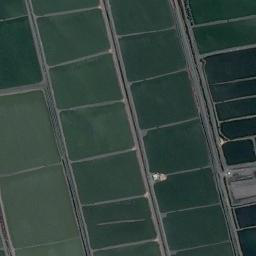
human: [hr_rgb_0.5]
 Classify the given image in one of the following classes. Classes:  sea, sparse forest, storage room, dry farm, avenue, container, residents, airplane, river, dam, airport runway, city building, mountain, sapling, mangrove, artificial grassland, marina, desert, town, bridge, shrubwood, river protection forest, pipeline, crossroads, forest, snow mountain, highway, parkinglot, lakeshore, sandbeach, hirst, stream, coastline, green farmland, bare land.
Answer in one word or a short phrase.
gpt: green farmland